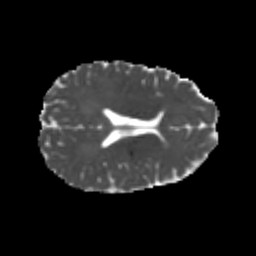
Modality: MD
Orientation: axial
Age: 20
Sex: female
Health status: healthy
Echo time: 0.074 s